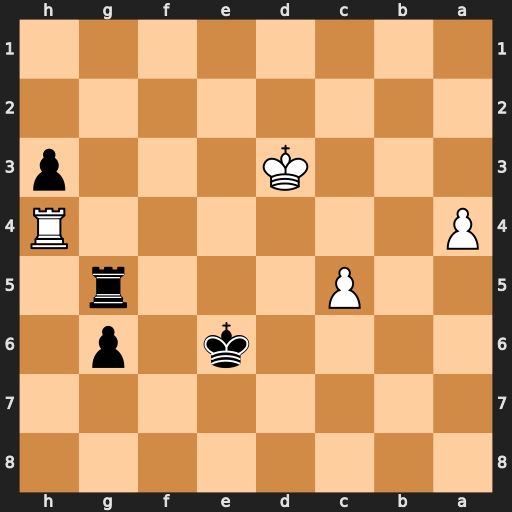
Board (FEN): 8/8/4k1p1/2P3r1/P6R/3K3p/8/8
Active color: b
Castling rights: -
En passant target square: -
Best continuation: Rh5 Re4+ Kf6